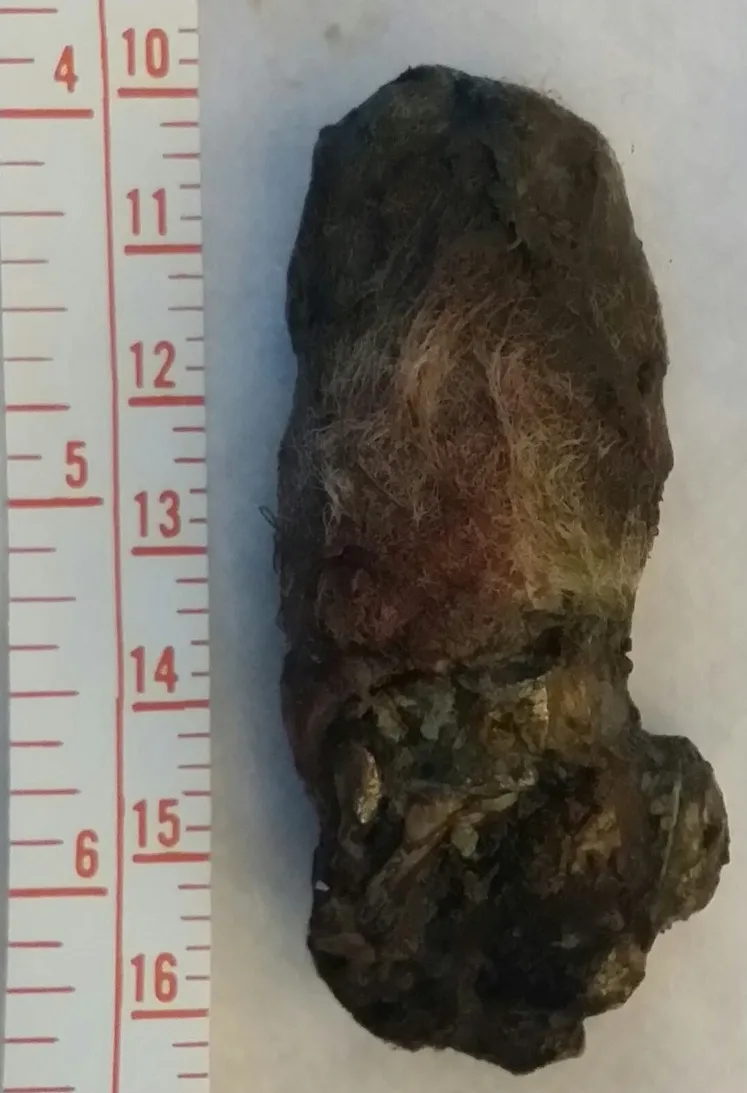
The retrieved metallic shrapnel from the abdominal cavity; 6 x 3 x 2 cm.
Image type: medical_photograph (other_medical_photograph)